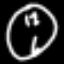
Label: clock